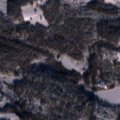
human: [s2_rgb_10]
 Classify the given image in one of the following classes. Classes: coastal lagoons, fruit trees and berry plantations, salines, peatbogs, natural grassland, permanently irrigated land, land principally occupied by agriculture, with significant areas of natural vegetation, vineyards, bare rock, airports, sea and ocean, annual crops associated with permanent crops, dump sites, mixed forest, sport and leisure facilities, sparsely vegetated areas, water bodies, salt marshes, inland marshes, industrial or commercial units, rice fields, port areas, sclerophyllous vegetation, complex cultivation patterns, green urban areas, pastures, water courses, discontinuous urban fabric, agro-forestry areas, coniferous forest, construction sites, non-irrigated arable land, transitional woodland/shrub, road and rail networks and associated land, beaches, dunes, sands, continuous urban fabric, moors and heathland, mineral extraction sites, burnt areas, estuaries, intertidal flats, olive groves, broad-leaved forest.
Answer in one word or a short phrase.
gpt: land principally occupied by agriculture, with significant areas of natural vegetation, coniferous forest, mixed forest